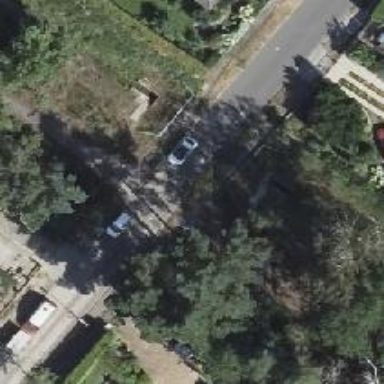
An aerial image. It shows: Unmarked crossing on the road.